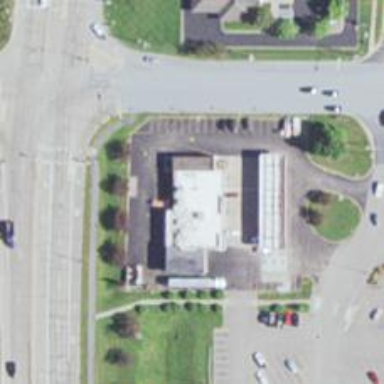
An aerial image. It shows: Convenience shop.